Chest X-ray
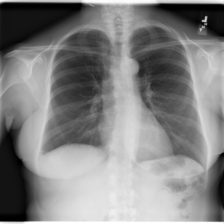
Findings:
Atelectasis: negative
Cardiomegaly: negative
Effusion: negative
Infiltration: negative
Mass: negative
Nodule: negative
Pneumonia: negative
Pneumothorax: negative
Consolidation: negative
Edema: negative
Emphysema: negative
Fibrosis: negative
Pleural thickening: negative
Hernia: negative